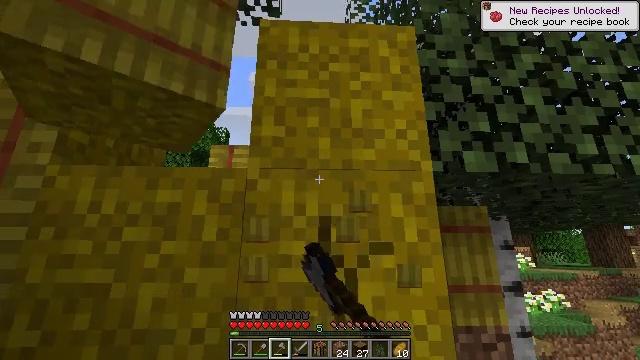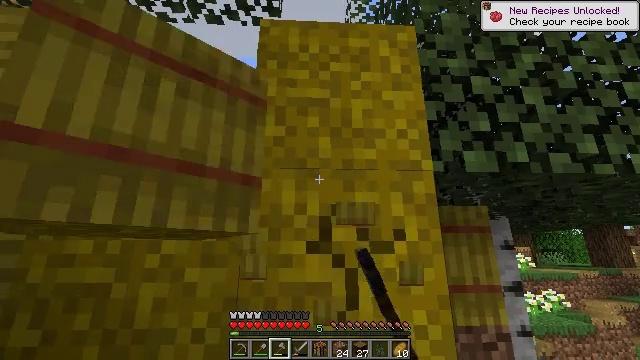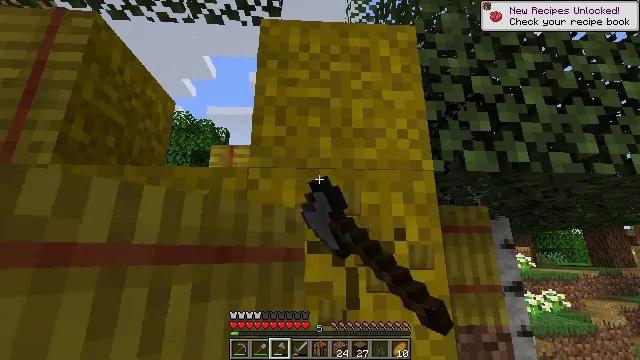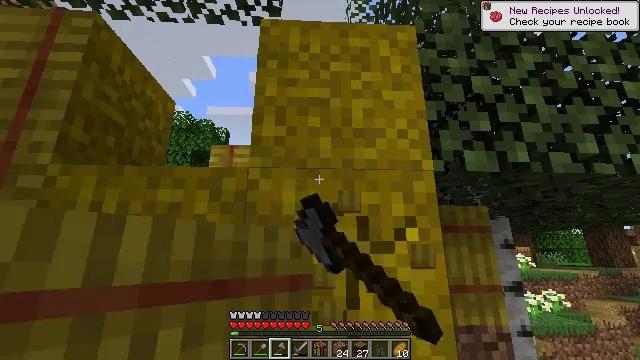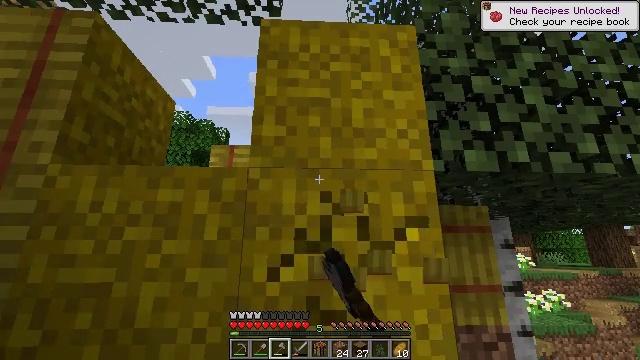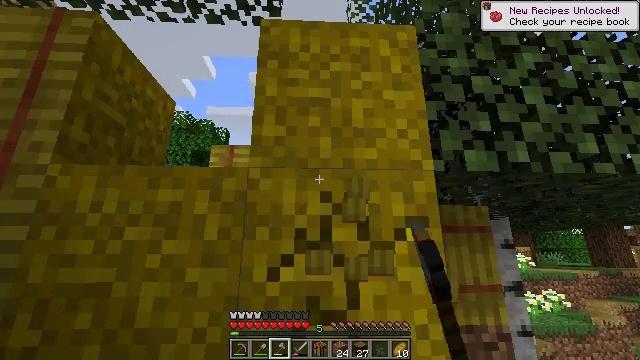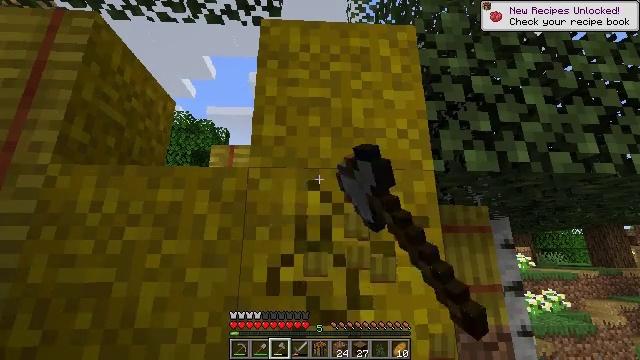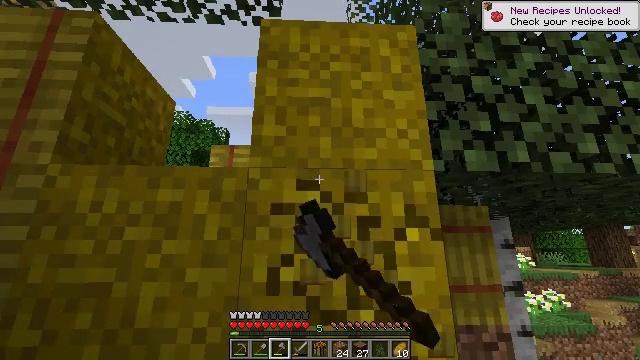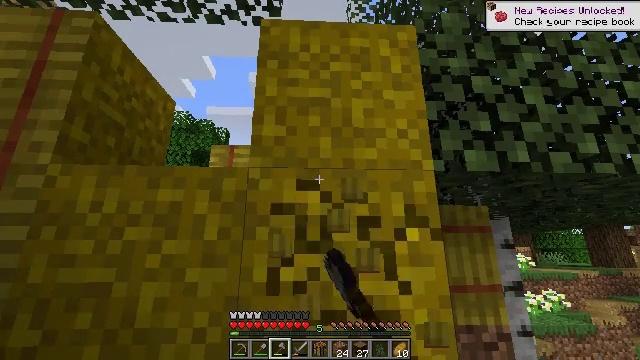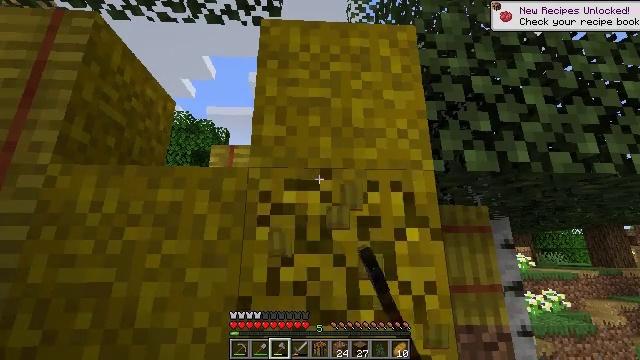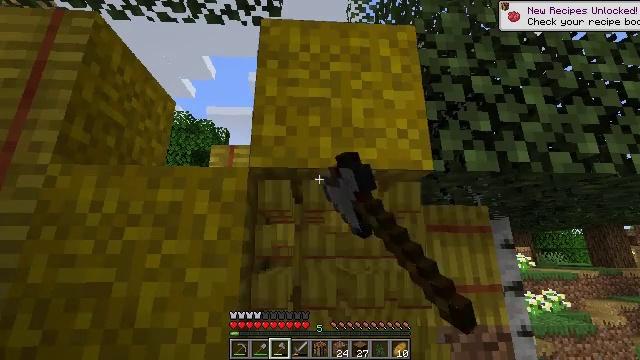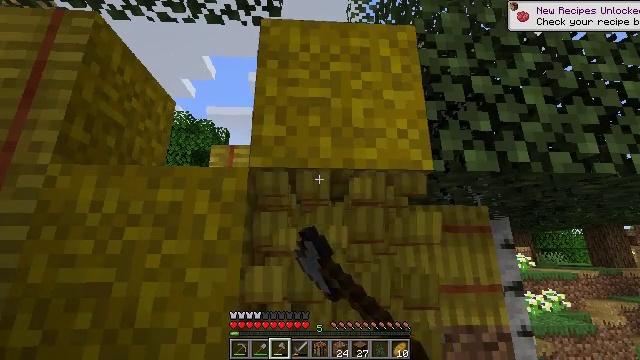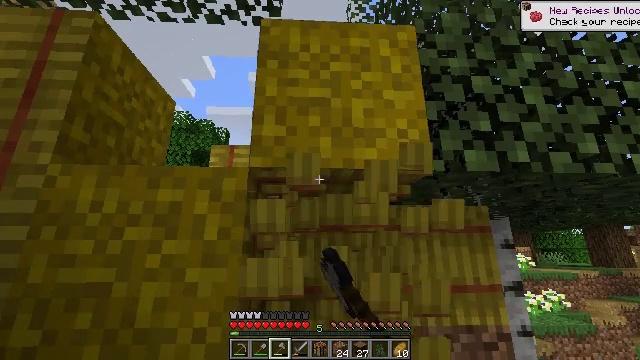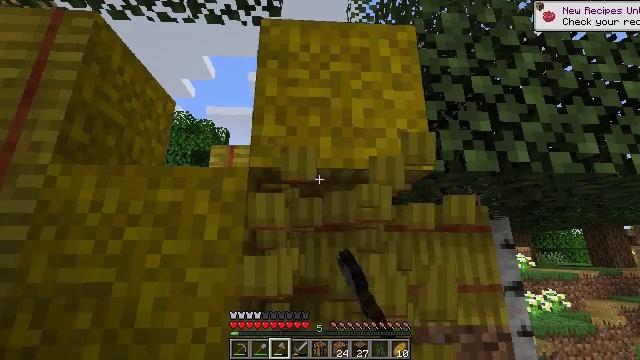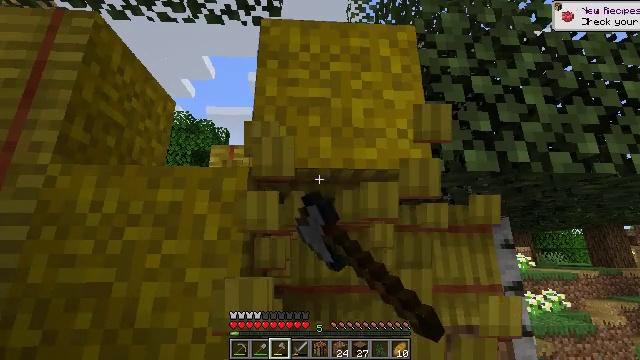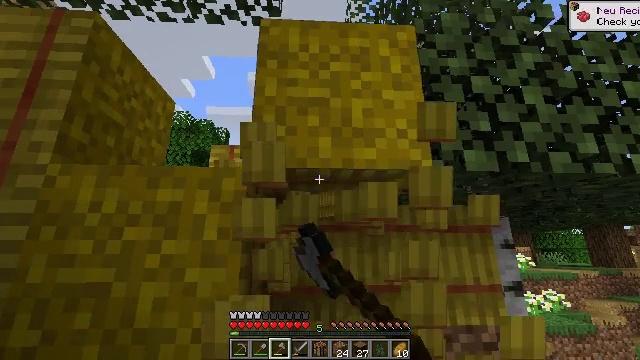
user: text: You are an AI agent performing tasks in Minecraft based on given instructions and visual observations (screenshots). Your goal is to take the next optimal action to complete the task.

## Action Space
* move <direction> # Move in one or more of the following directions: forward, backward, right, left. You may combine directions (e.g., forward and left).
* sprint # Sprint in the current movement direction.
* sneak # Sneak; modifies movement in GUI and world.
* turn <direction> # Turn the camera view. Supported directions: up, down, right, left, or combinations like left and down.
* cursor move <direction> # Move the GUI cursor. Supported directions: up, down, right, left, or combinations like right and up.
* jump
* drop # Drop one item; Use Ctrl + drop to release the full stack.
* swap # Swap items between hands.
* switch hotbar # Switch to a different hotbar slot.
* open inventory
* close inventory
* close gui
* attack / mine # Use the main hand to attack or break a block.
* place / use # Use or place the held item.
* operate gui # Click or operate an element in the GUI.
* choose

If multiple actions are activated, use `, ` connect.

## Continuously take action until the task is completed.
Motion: motion action
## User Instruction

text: Collect a hay block for crafting.
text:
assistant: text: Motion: attack / mine
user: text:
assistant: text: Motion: attack / mine
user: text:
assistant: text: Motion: attack / mine
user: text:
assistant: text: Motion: attack / mine
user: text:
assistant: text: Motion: attack / mine
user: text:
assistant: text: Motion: attack / mine
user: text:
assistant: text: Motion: attack / mine
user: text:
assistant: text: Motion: attack / mine
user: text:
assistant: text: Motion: attack / mine
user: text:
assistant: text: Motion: attack / mine
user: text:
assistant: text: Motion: attack / mine
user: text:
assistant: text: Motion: attack / mine
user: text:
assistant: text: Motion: attack / mine
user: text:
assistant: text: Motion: attack / mine
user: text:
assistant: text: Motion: move forward, attack / mine
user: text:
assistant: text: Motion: move forward, attack / mine, jump
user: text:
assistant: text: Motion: move forward, turn down, attack / mine, jump
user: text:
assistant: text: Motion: move forward, turn down, attack / mine, jump
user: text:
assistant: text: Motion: move forward, turn down, attack / mine, jump
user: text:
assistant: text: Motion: move forward, turn down, attack / mine
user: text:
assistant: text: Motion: move forward, turn down, attack / mine
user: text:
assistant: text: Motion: move forward, turn left and down, attack / mine
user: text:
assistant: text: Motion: move forward, turn down, attack / mine
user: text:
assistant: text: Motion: attack / mine
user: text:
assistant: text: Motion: attack / mine
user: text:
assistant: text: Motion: attack / mine
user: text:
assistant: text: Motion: attack / mine
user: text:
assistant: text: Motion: attack / mine
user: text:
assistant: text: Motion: attack / mine
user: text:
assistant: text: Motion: attack / mine